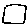
Label: square